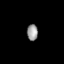
Tissue: lung
Cell type: Myeloid cells
Senescence score: 0.5553
Nuclear area (px): 170
Mean DAPI intensity: 155.188